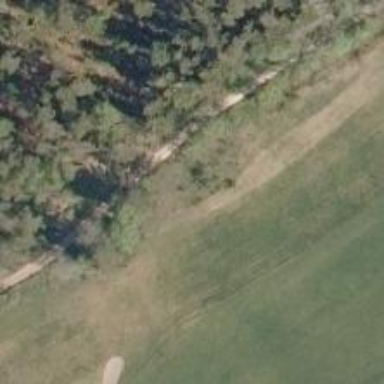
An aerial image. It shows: Path.